Question: This is a snake game. How many steps do you need to take from the current state to eat the food?
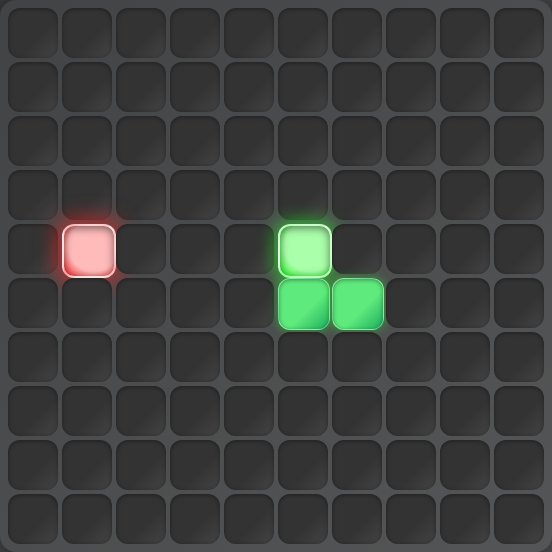
Answer: 4